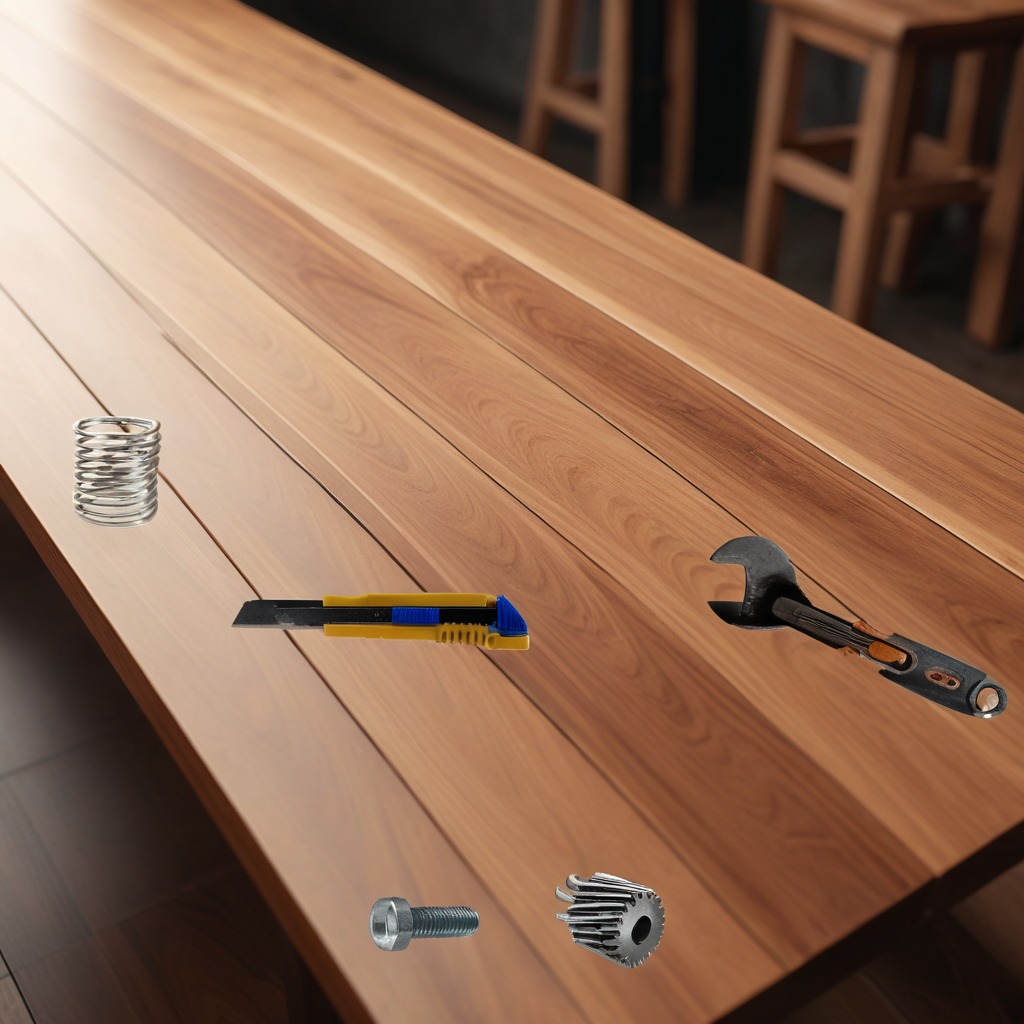
A steel gear with teeth, a utility knife, a metal machine screw, a coiled metal spring, and a wrench are lying on the wooden table.